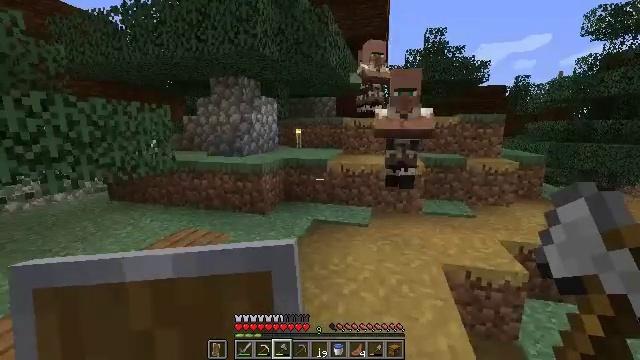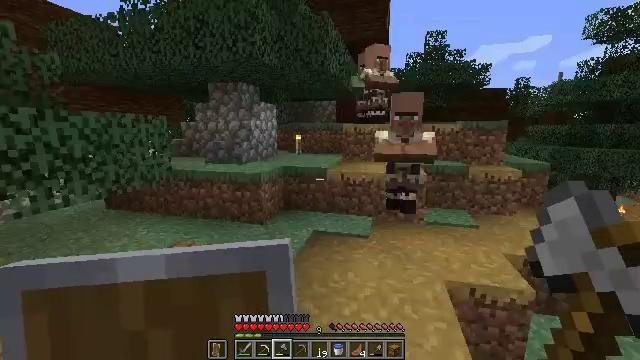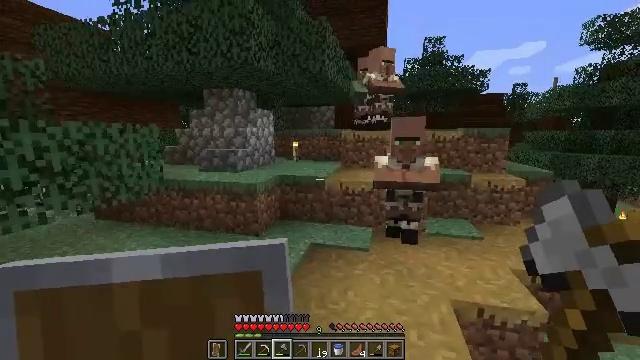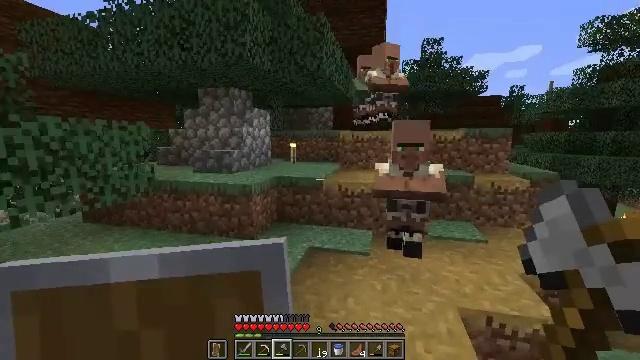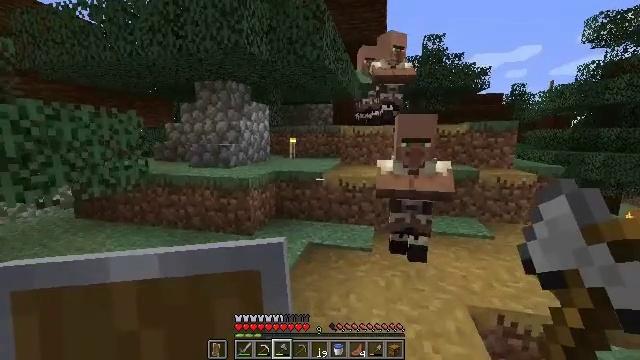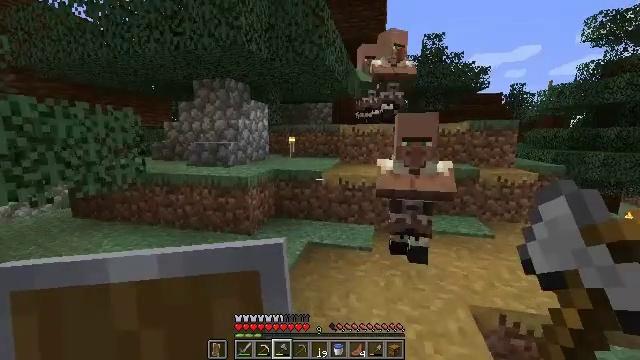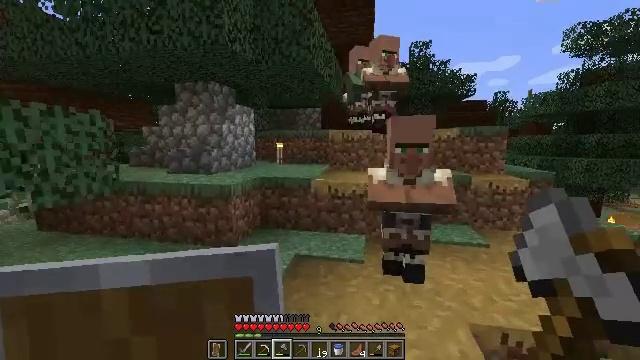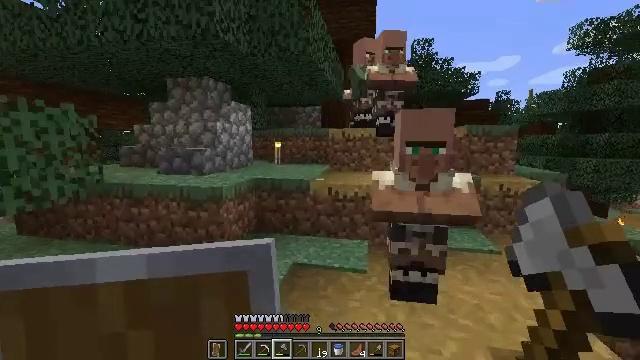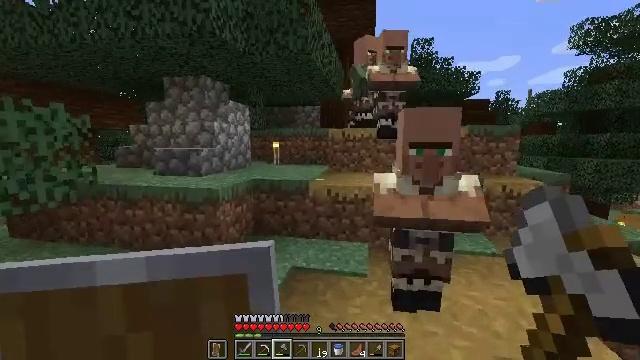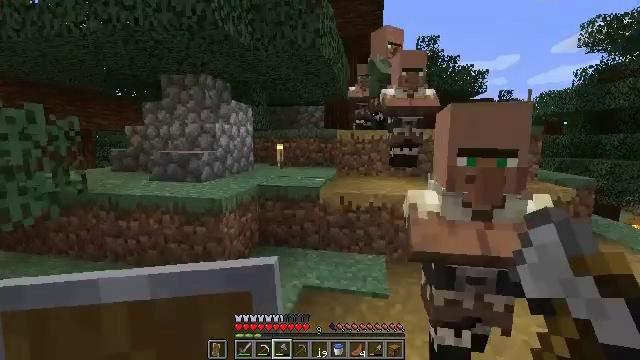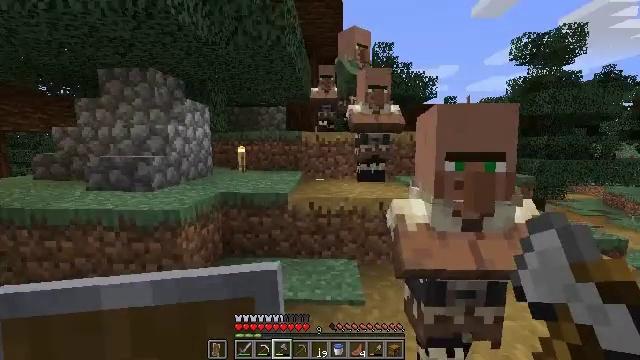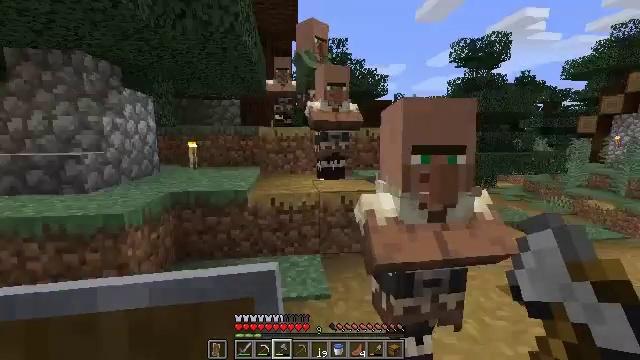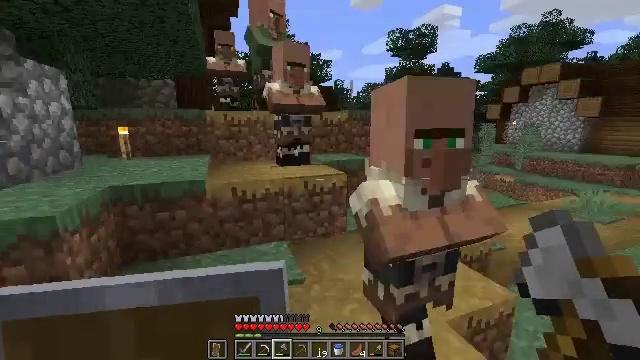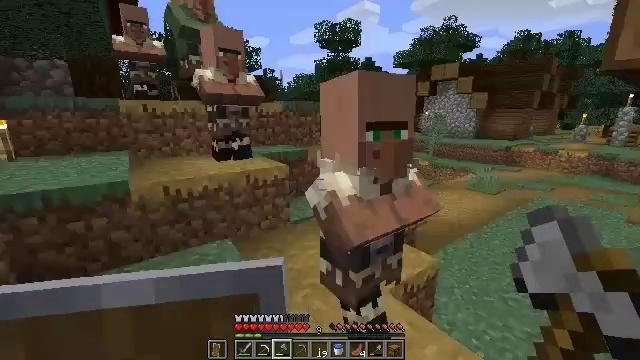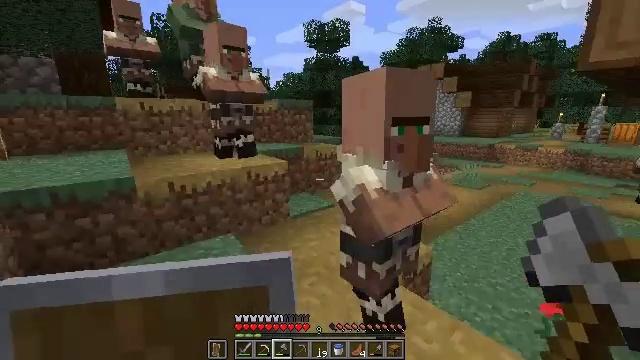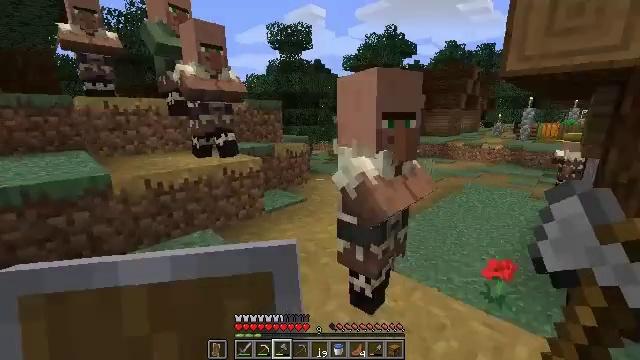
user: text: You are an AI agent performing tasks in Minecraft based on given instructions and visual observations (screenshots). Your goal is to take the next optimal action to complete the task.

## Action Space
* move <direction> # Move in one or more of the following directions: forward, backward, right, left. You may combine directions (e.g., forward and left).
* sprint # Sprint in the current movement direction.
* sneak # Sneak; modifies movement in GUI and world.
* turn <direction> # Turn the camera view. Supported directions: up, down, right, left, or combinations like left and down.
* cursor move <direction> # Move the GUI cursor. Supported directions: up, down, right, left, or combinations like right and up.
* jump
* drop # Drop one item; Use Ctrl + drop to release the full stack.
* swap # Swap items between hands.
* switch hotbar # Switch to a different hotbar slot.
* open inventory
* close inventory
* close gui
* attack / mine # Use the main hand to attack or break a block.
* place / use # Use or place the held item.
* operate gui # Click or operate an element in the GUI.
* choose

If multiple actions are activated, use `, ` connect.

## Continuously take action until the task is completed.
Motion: motion action
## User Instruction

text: Reclaim the chest into your inventory.
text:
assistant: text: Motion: move forward
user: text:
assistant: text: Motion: move forward
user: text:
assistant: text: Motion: move forward
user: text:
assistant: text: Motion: move forward
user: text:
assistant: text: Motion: move forward
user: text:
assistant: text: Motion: move forward, turn right and up
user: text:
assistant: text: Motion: move forward
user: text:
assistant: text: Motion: move forward and move left
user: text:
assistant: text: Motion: move forward and move left
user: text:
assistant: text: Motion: move forward and move left, turn right
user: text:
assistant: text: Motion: move left, turn right and down
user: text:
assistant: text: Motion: move back and move left, turn right and down
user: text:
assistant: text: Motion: move back and move left, turn right and down
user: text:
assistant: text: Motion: move back, turn right
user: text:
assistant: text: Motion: move back, turn right
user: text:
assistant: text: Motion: turn right
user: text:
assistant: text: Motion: turn right
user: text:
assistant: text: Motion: turn right
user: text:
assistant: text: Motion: turn right
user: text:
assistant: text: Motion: no_op
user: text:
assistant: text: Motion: no_op
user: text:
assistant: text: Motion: no_op
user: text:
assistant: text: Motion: no_op
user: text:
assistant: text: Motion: no_op
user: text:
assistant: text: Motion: no_op
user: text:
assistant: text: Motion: no_op
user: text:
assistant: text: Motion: no_op
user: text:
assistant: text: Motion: no_op
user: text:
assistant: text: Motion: no_op
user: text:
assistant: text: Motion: no_op